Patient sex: M
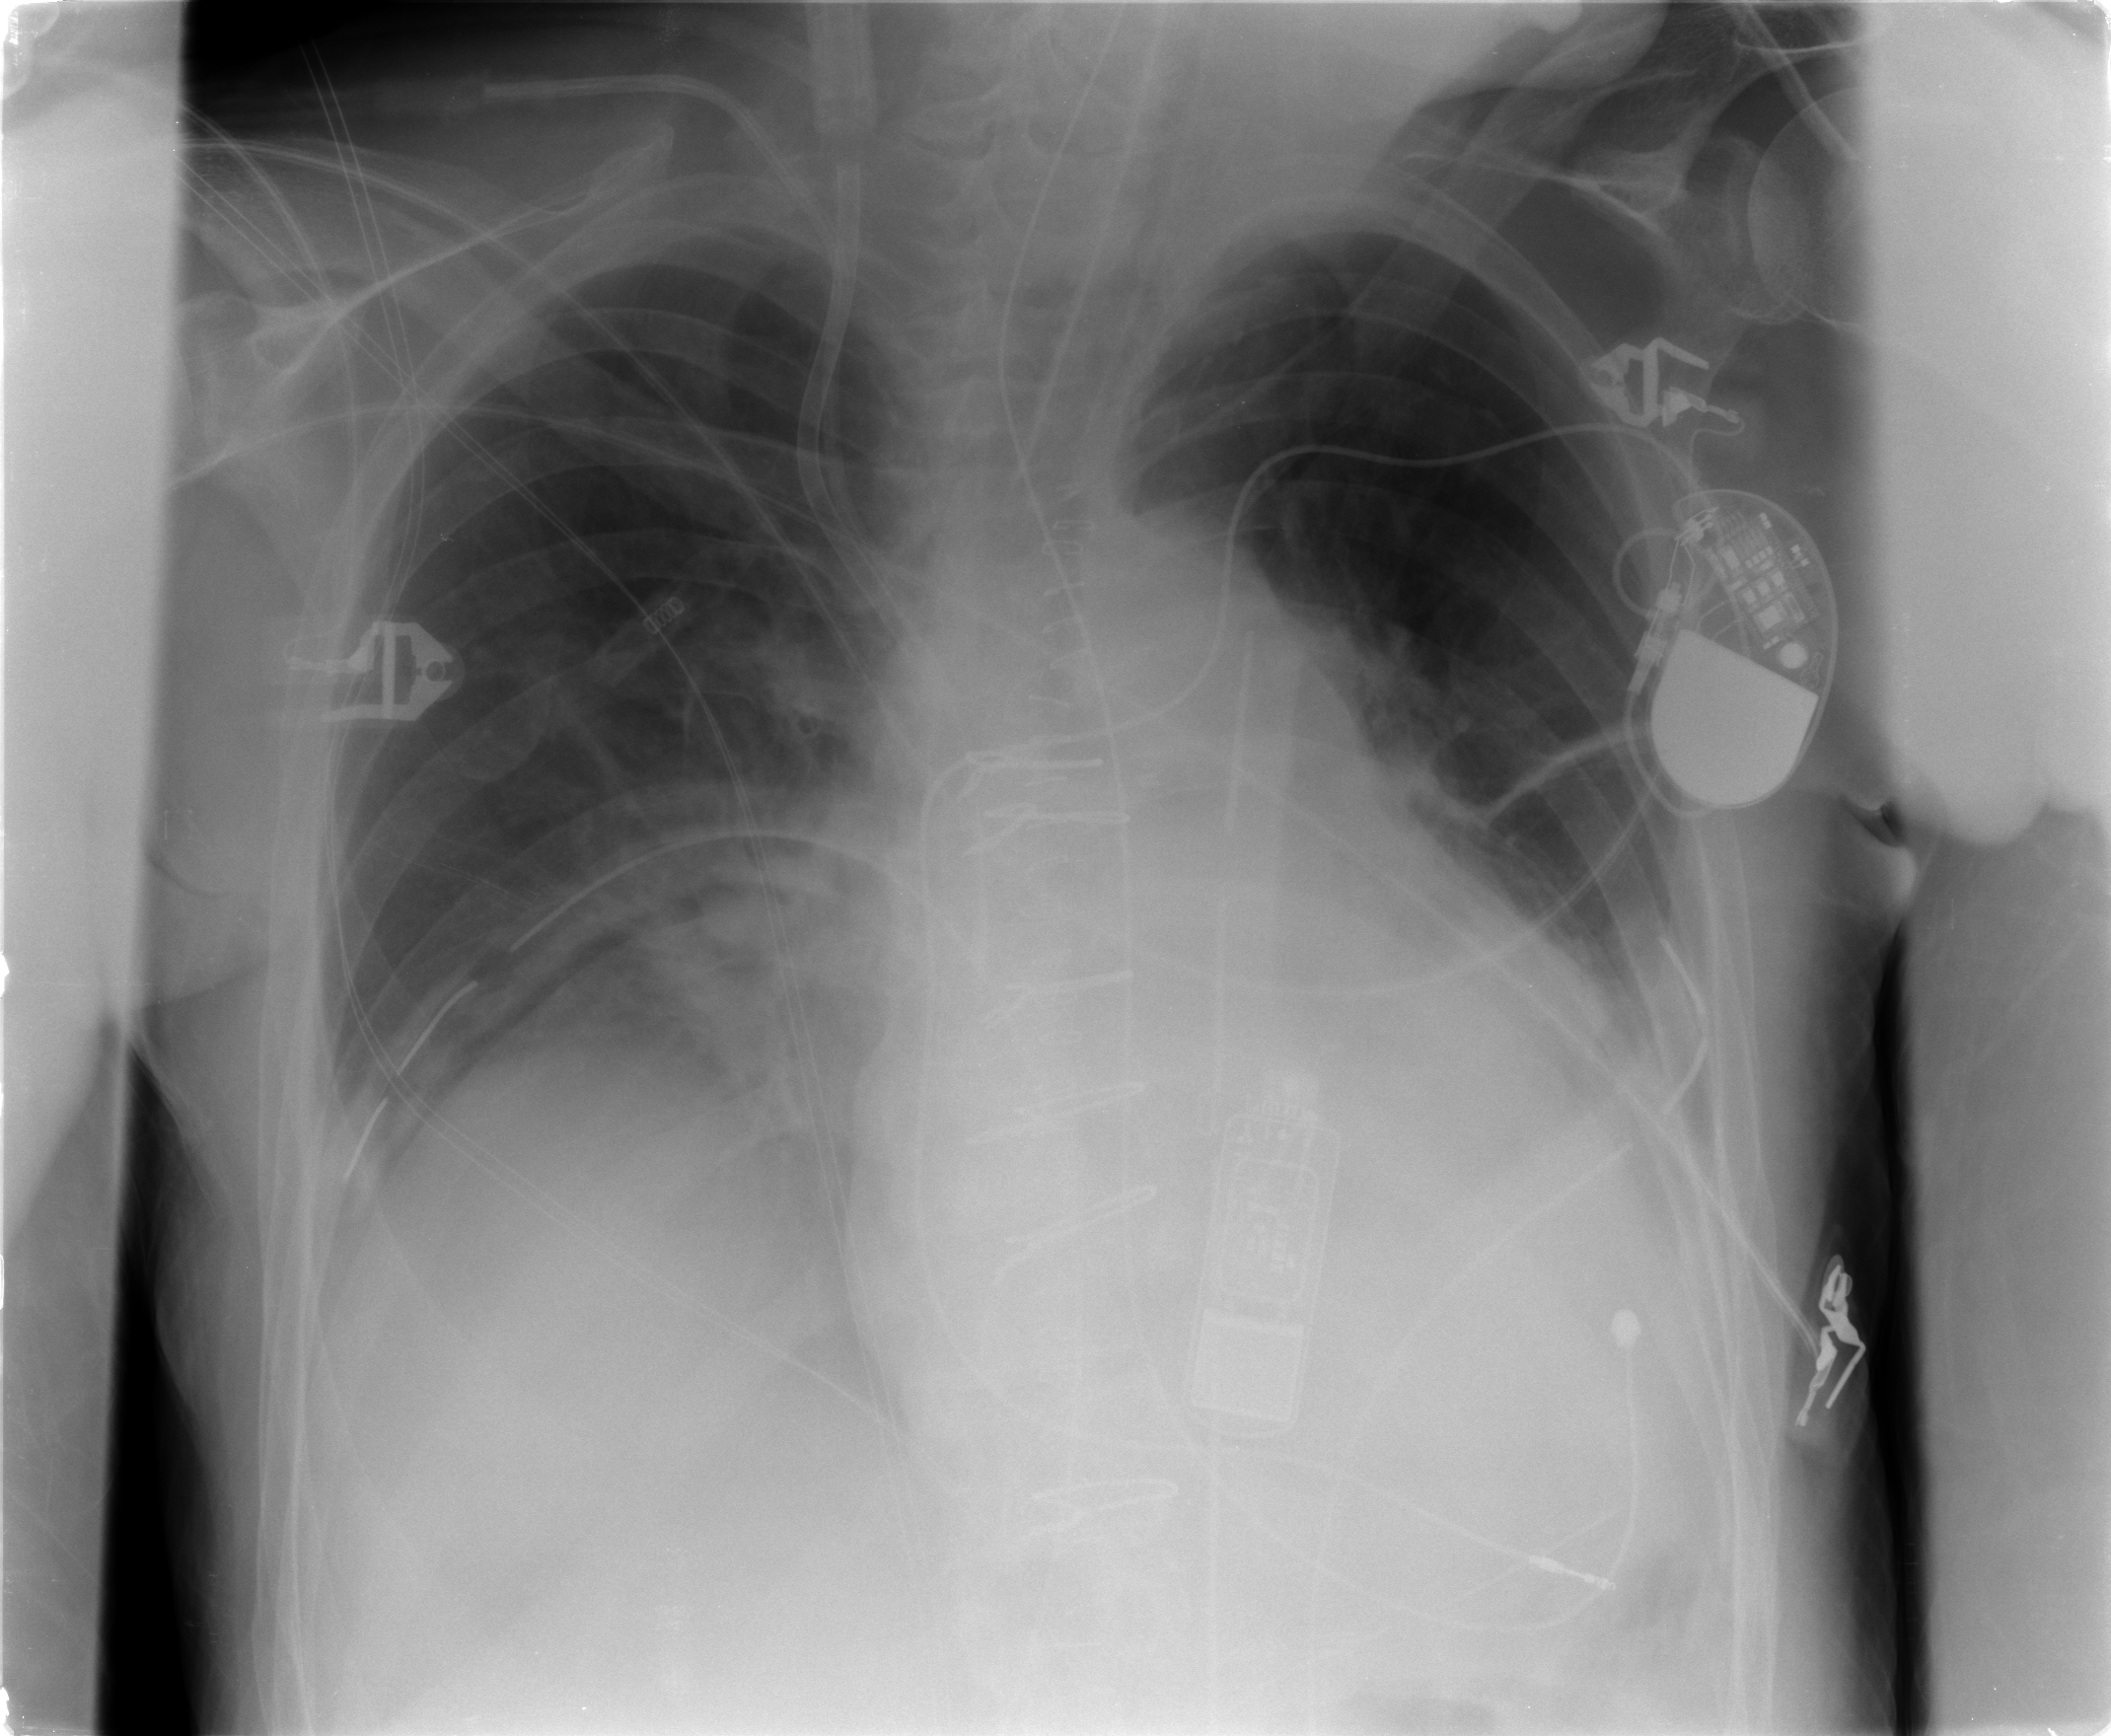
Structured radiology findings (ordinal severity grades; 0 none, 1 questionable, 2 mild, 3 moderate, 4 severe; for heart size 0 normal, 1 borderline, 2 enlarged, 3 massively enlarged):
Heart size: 2
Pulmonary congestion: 0
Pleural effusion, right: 0
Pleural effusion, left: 0
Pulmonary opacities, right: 0
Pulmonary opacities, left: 0
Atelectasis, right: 2
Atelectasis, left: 2